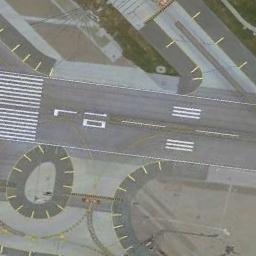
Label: runway